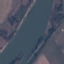
Land use / land cover class: River